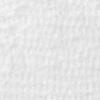
Label: no_change